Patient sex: M
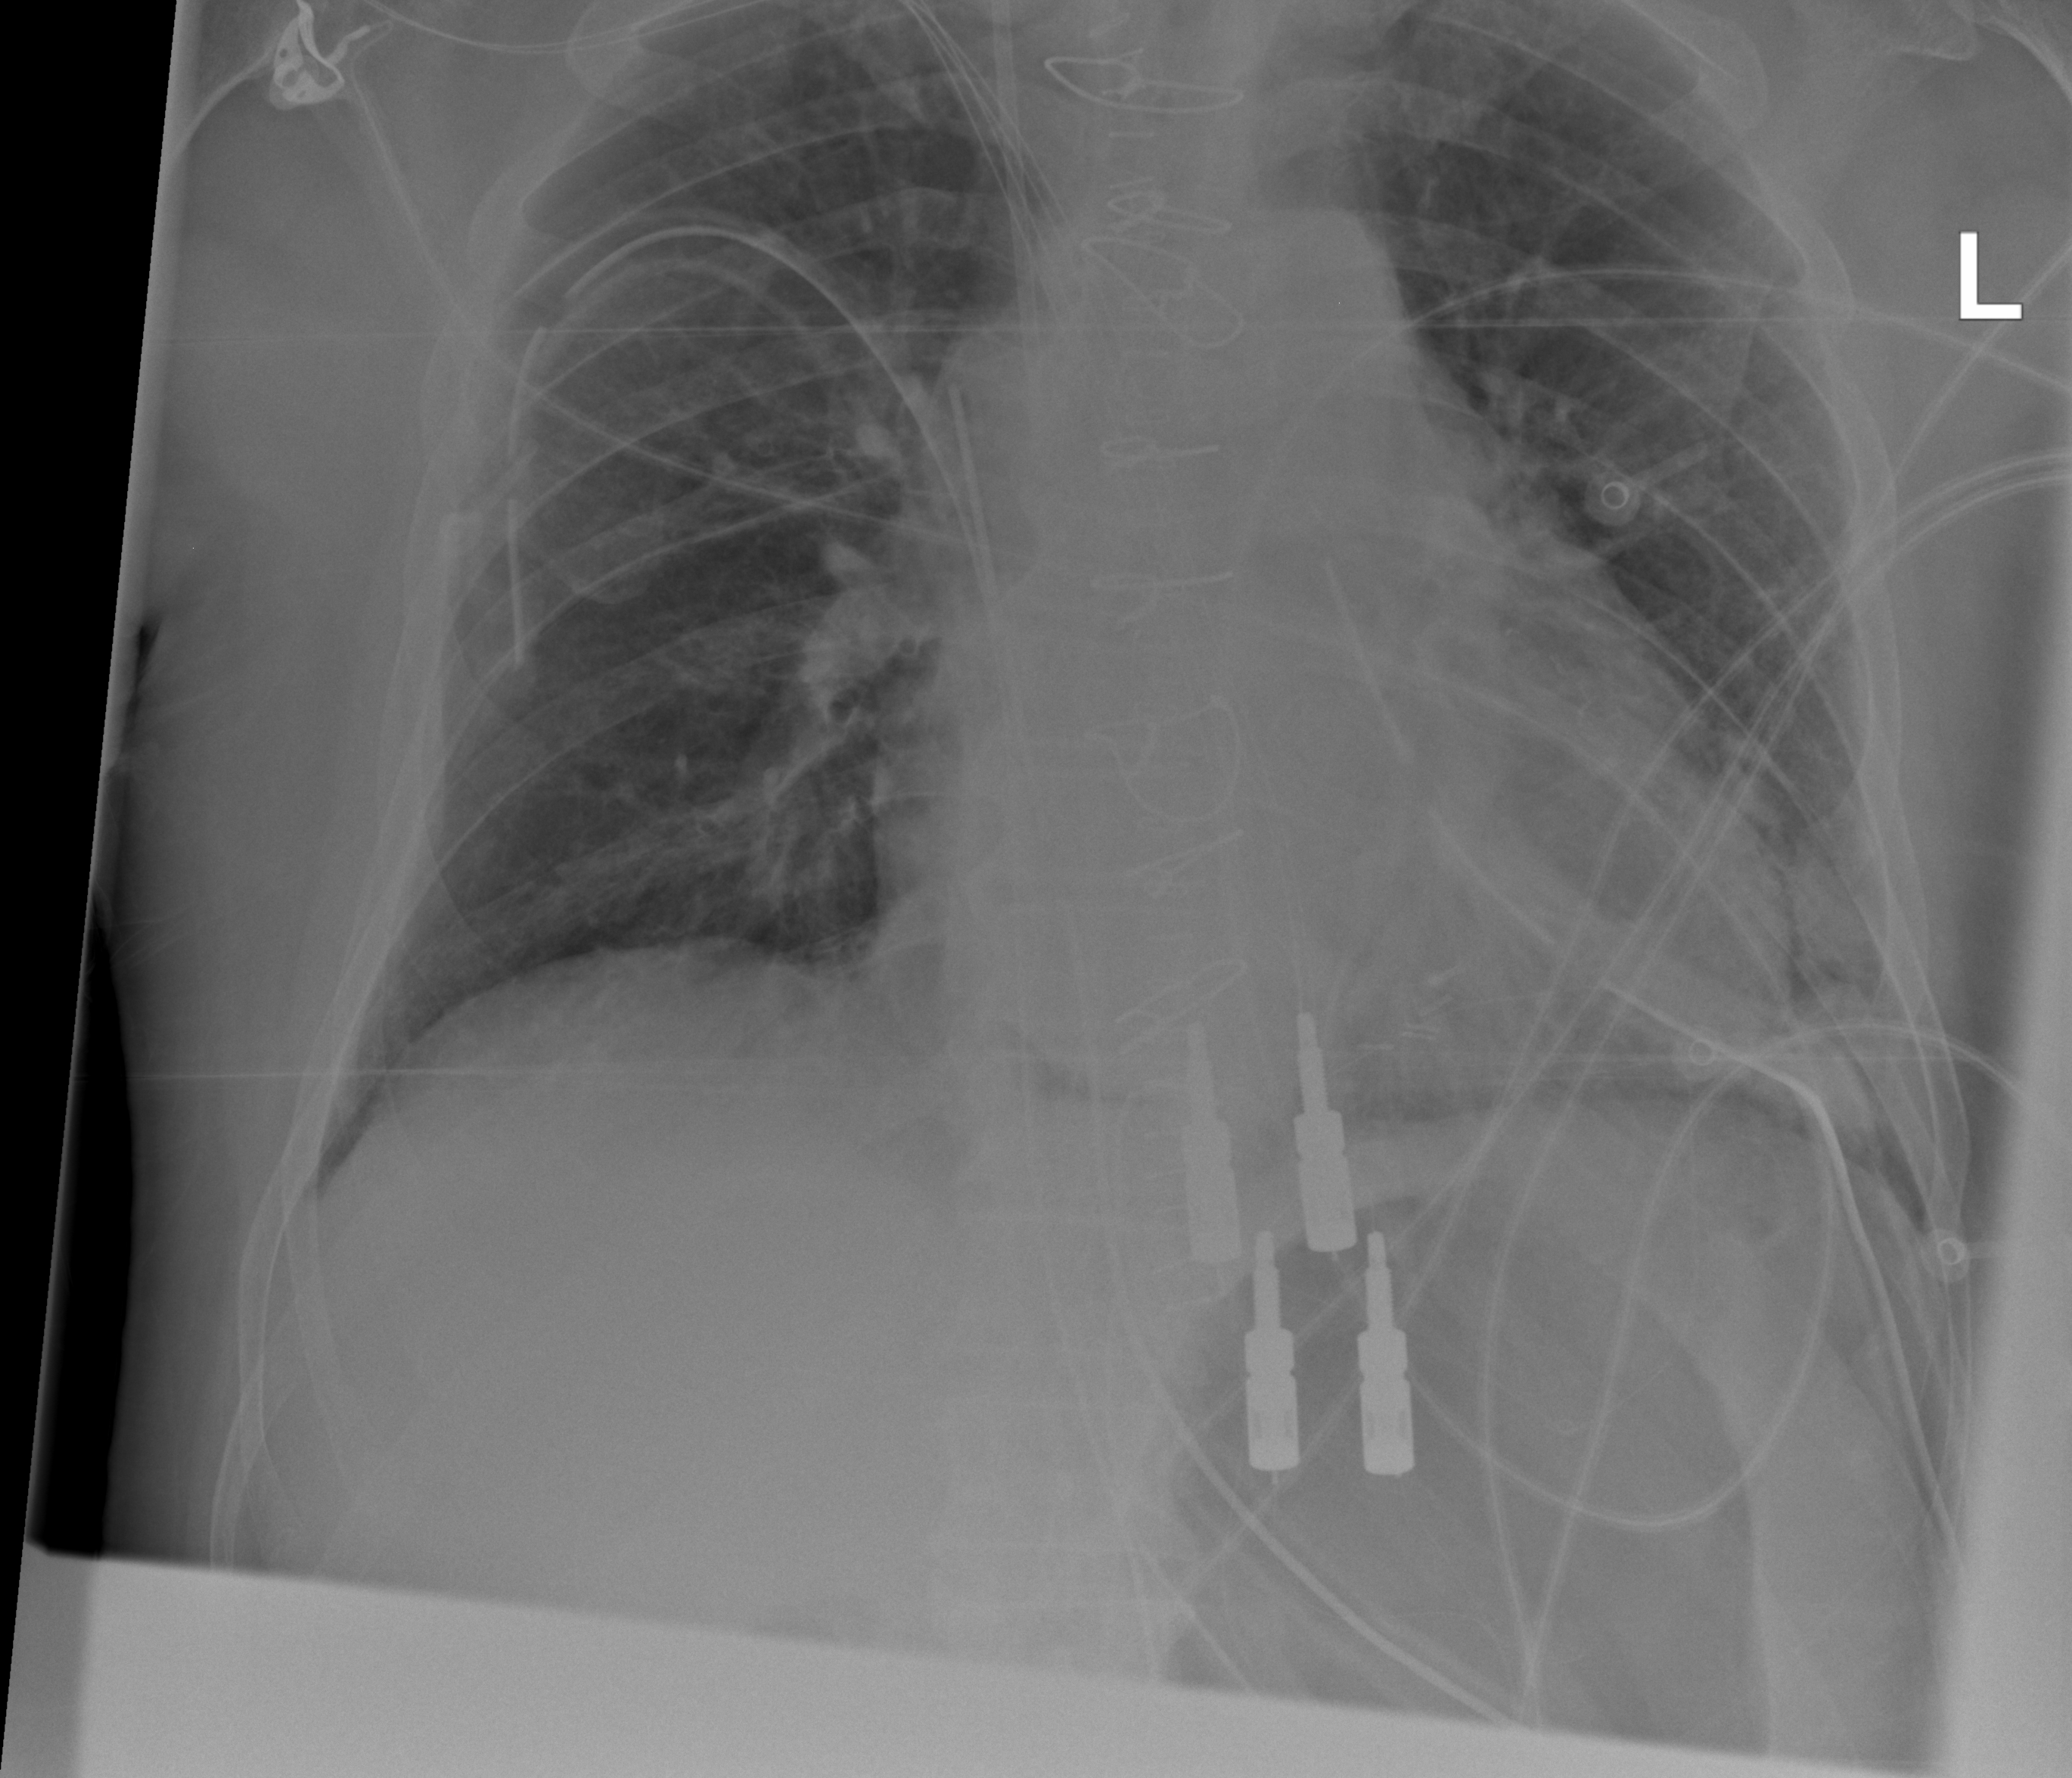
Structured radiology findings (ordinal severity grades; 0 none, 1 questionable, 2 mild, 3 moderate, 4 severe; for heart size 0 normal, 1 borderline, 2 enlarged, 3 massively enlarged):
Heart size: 2
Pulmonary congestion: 0
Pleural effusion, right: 0
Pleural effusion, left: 0
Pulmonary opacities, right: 0
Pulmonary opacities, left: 2
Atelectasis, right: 1
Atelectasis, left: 2